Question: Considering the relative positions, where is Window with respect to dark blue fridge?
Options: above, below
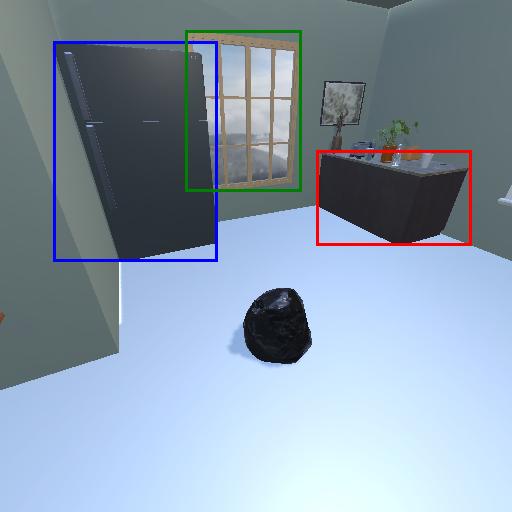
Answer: above